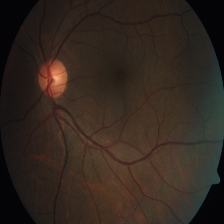
Diabetic retinopathy grade: Severe